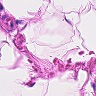
Metastatic tissue present: no